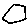
Label: hexagon